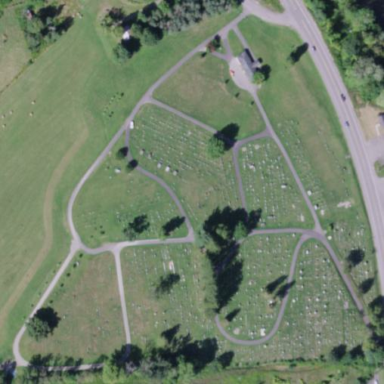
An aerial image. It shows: Cemetery.